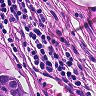
Metastatic tissue present: no